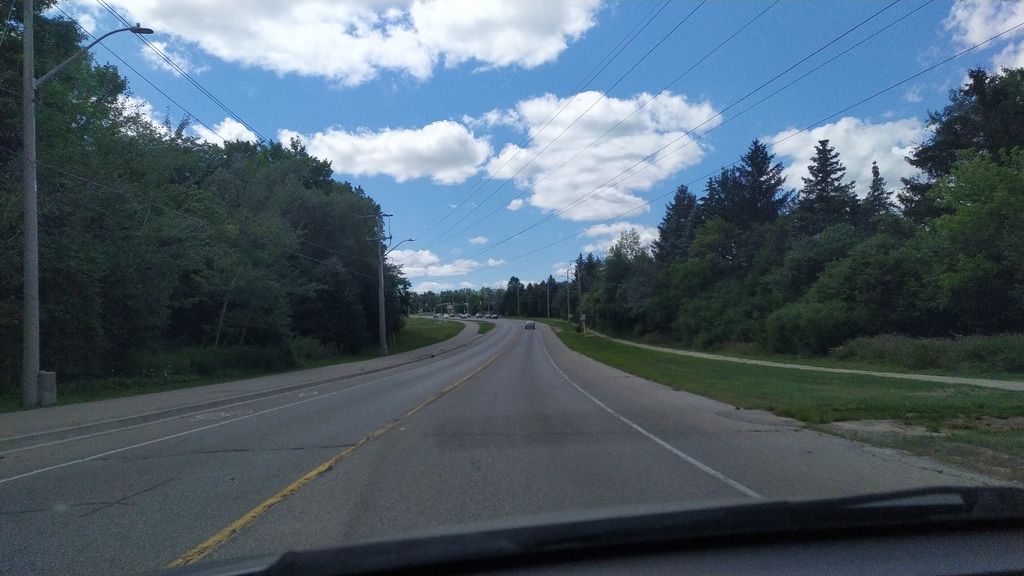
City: kitchener-waterloo